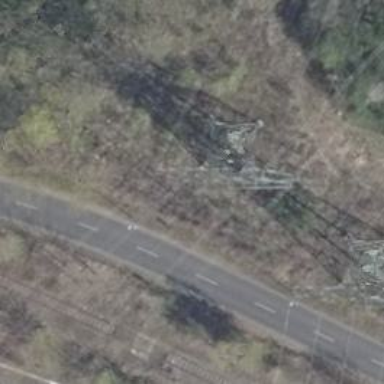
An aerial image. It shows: Power line is depicted.